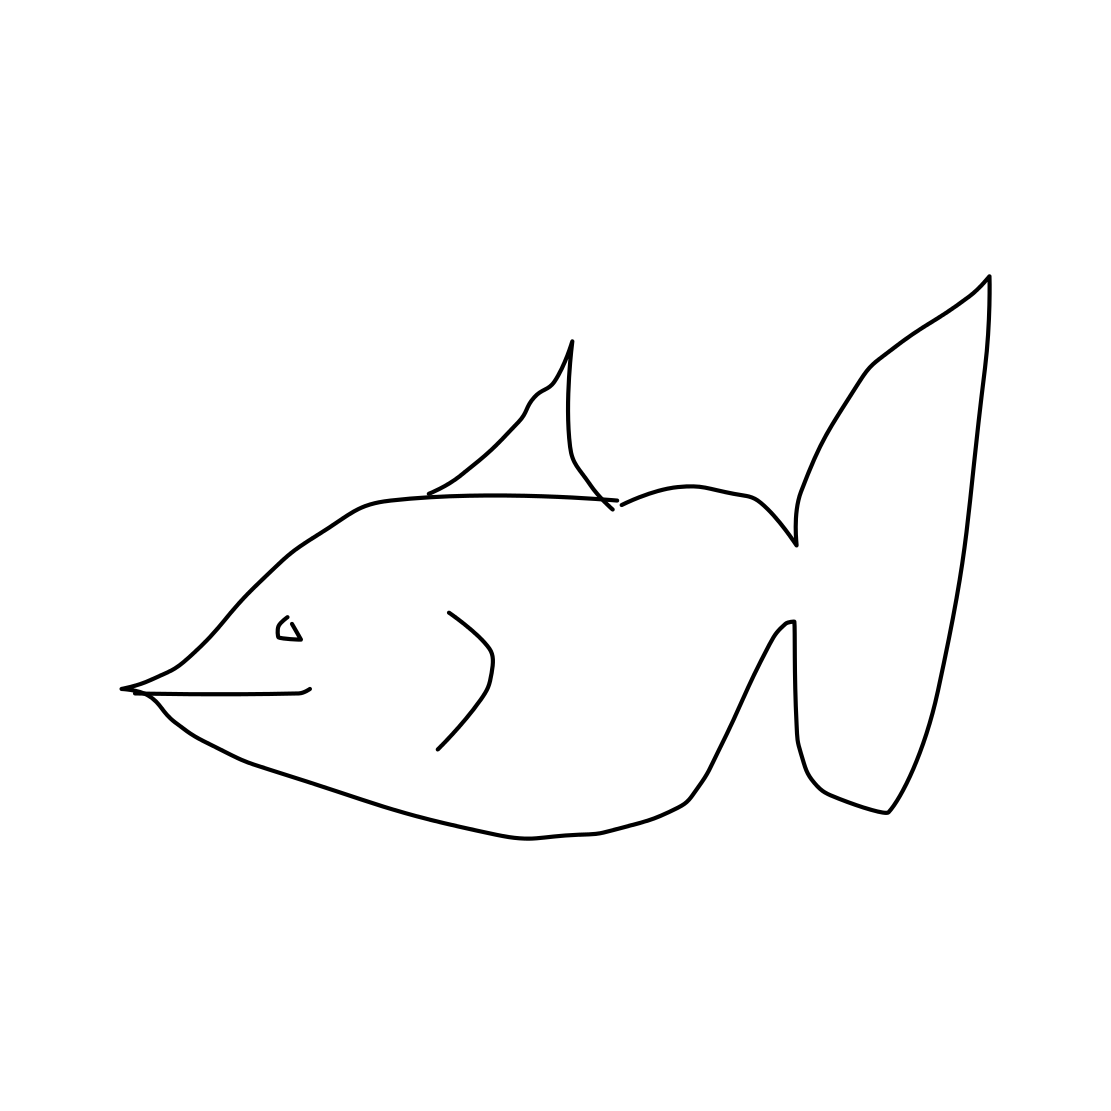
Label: fish